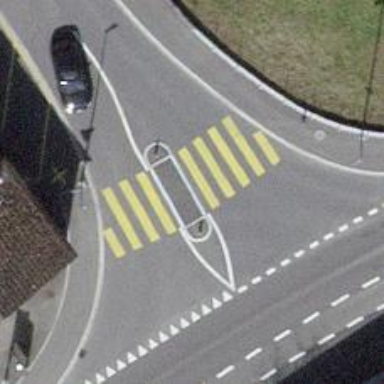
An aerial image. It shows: Marked crossing with pedestrian island.